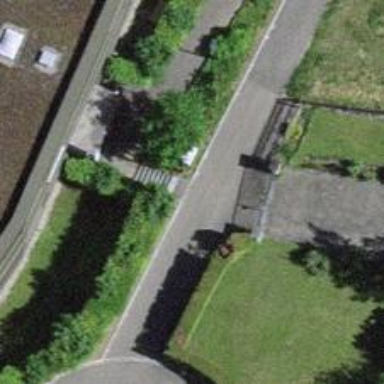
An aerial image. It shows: Road with steps.